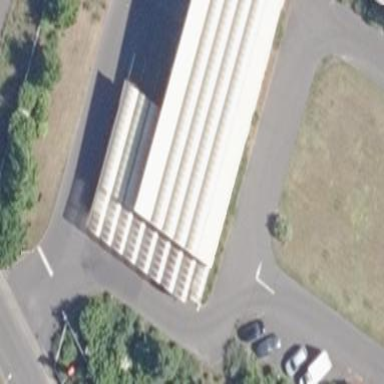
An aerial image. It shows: View of roof of building.